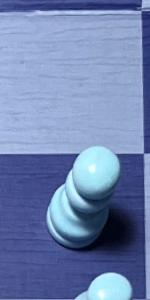
Label: Pawn_White